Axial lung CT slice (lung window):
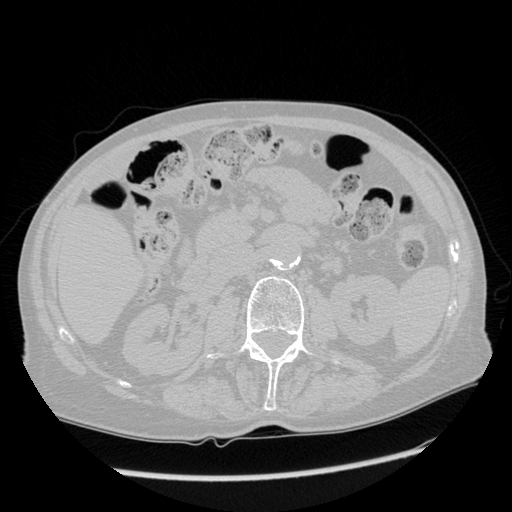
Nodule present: no